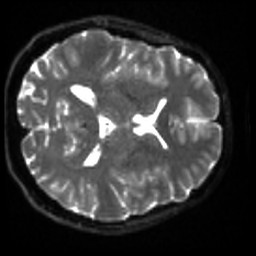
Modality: sbref
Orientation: axial
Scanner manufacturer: siemens
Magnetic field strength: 3 T
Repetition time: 4 s
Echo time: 0.0594 s